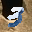
Label: 3